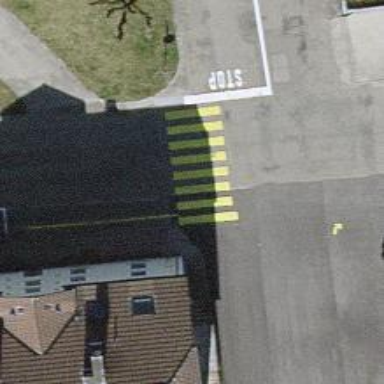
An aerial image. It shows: Uncontrolled zebra crossing with zebra markings.